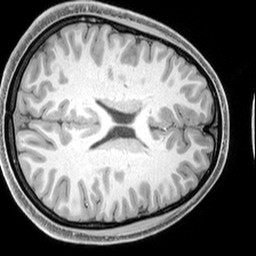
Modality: T1w
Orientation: axial
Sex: male
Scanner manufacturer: siemens
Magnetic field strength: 3 T
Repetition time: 2.3 s
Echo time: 0.00226 s